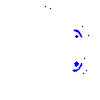
Particle: electron